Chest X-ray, PA view. Patient: 33 years old, sex M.
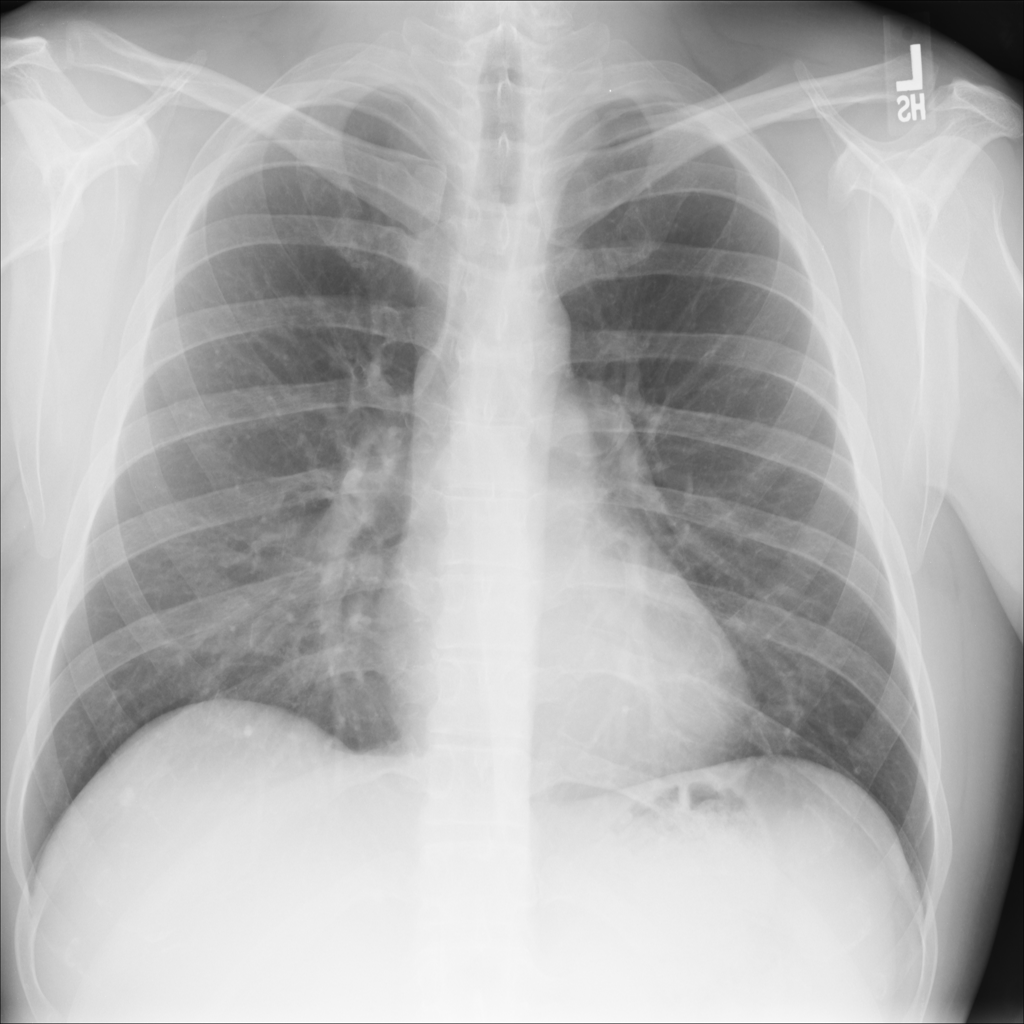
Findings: Nodule